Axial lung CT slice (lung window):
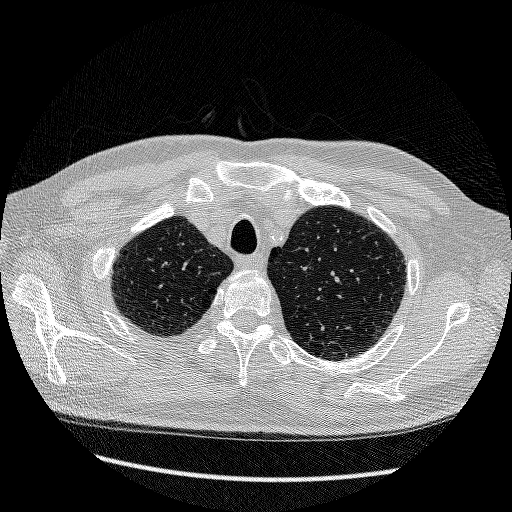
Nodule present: no